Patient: sex M, age 62
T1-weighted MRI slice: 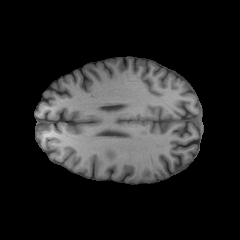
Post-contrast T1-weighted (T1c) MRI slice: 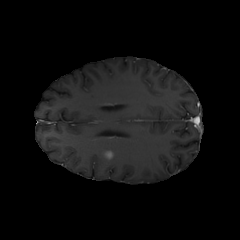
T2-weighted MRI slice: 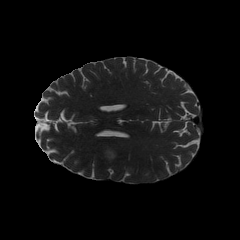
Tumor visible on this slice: yes
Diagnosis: Glioblastoma, IDH-wildtype
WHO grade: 4